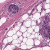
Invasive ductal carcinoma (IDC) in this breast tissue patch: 0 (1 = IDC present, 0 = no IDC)